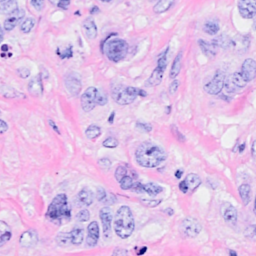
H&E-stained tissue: Breast